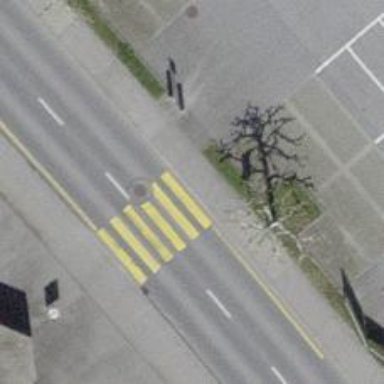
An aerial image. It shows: Kerb barrier.